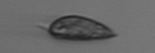
Label: Prorocentrum_triestinum